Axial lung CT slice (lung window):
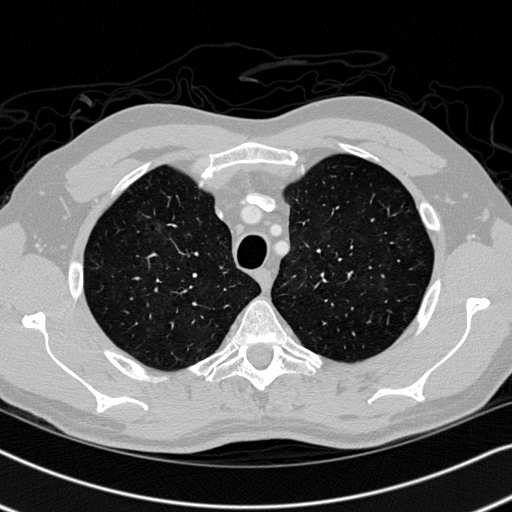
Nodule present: no